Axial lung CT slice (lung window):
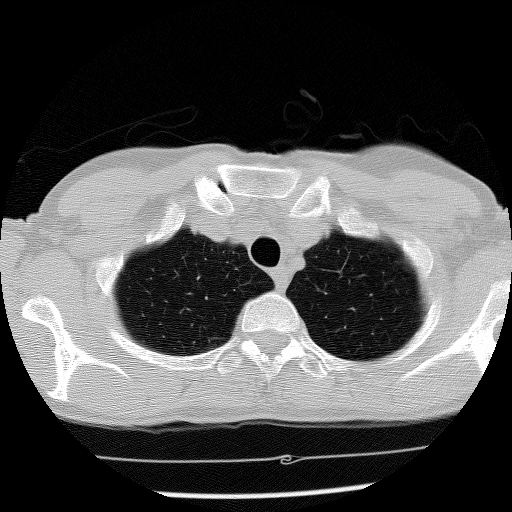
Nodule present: no